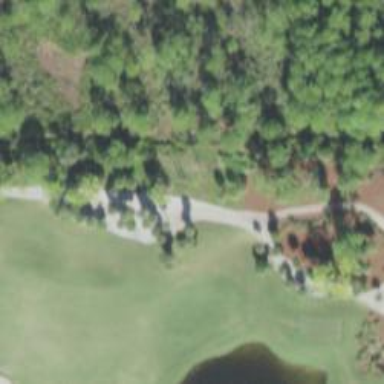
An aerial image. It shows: Path for both road and golf.